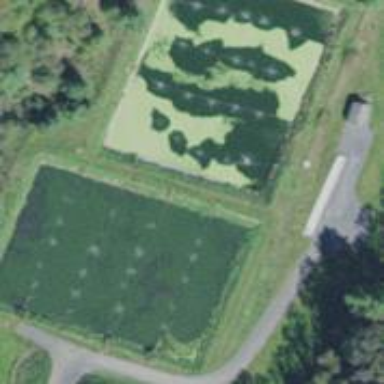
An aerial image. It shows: Area dedicated to aquaculture.